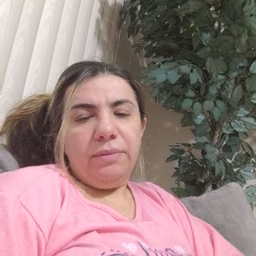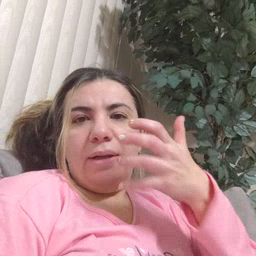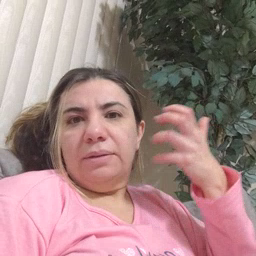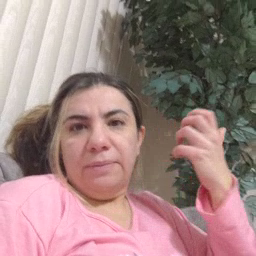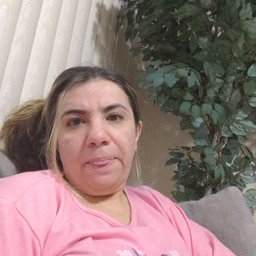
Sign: tiger